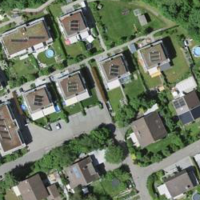
EUNIS habitat code: 55
Species observed at this site:
Erigeron karvinskianus
Fraxinus excelsior
Populus tremula
Euonymus europaeus